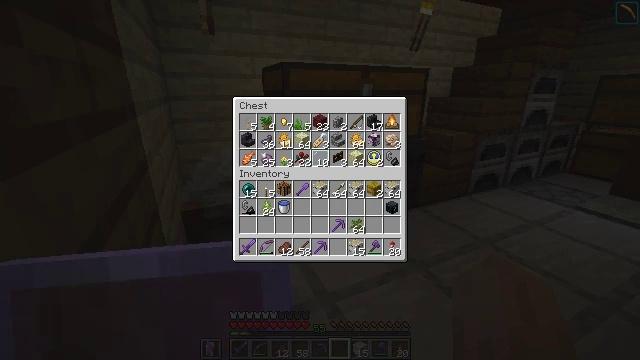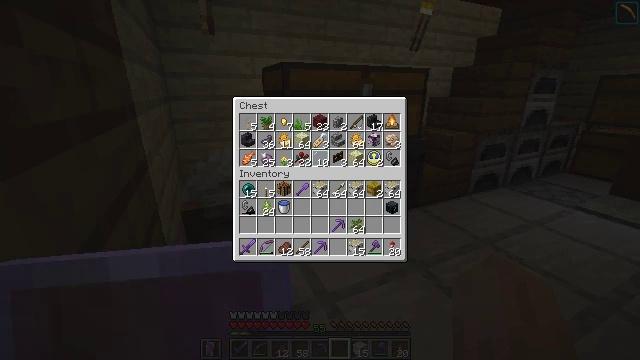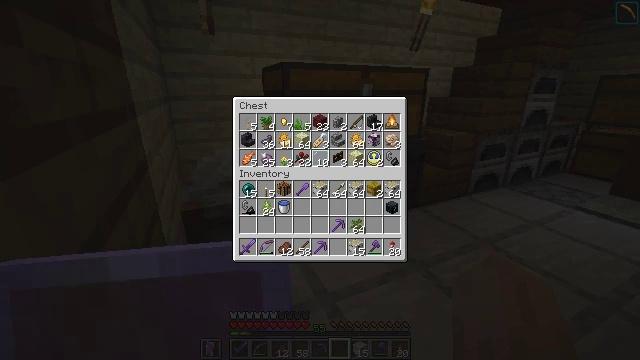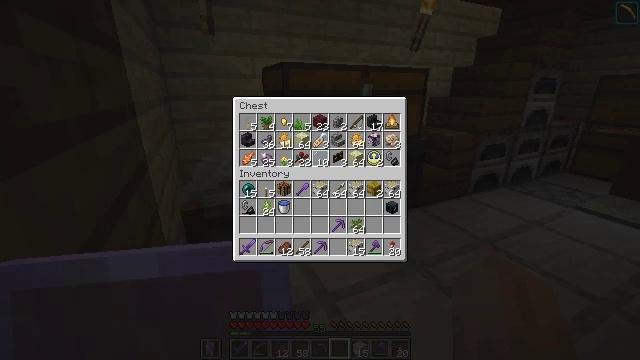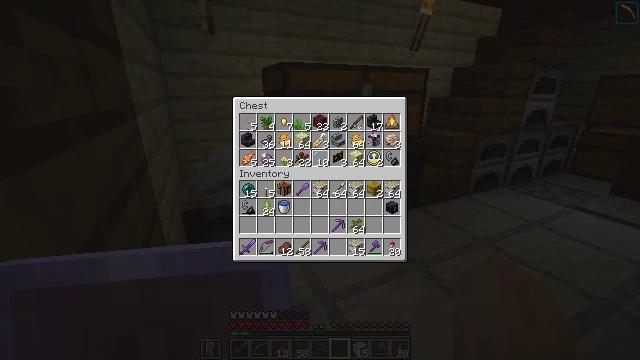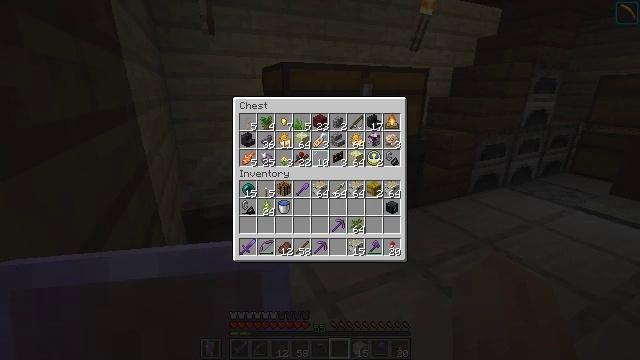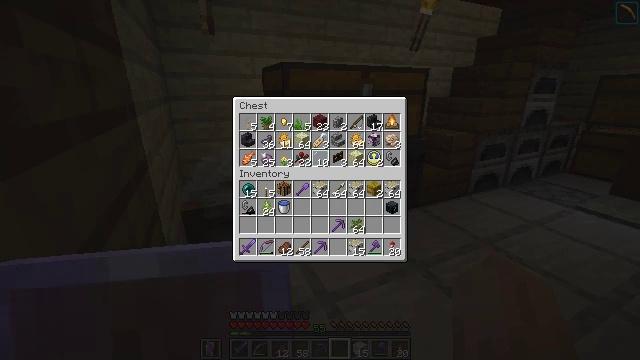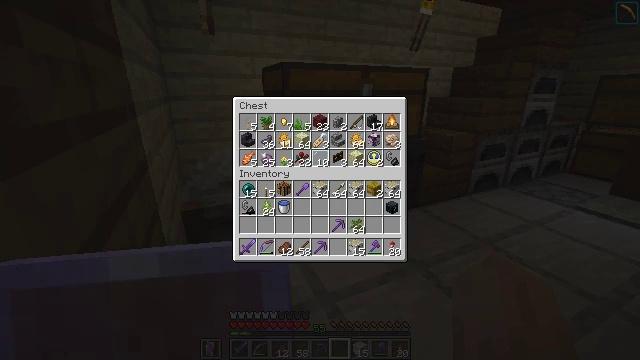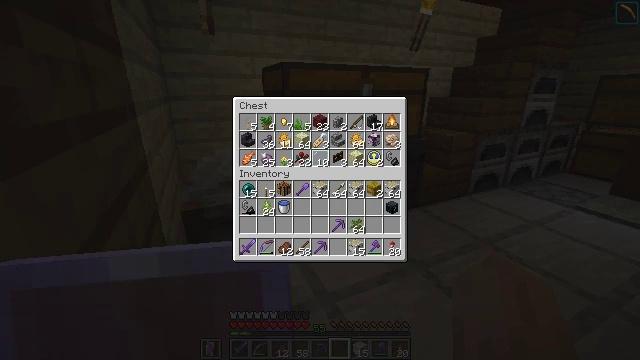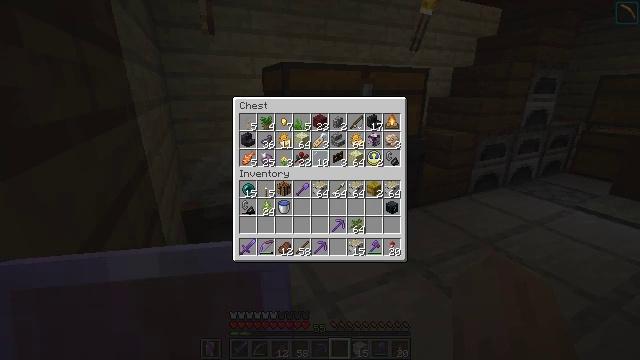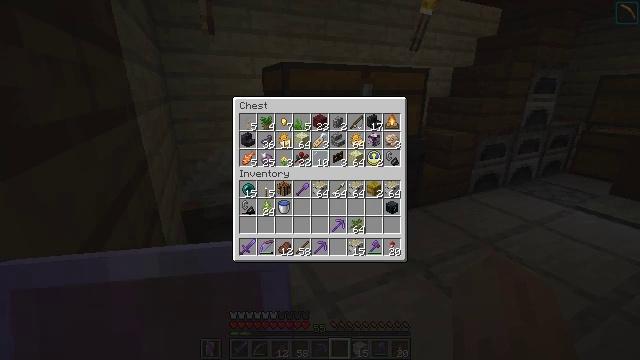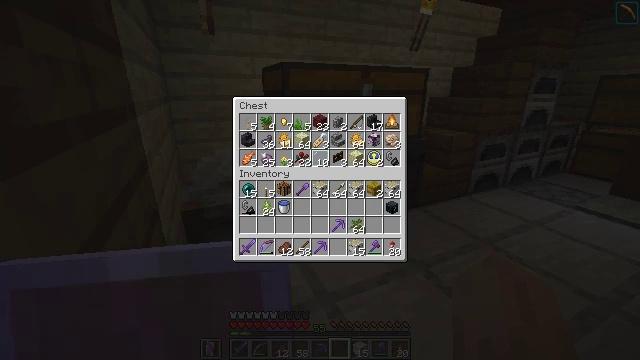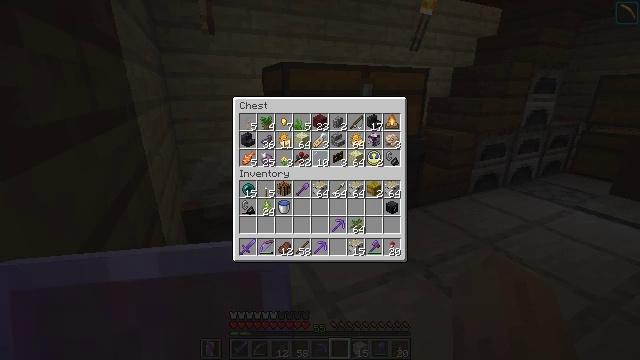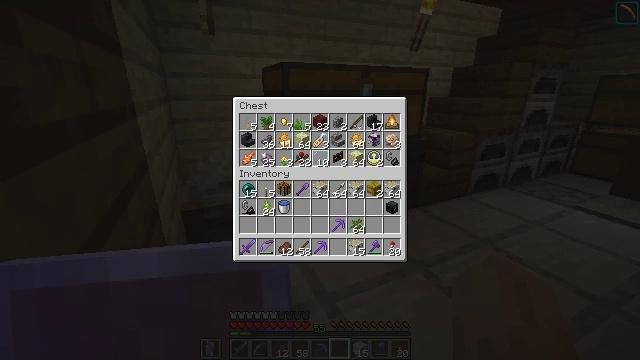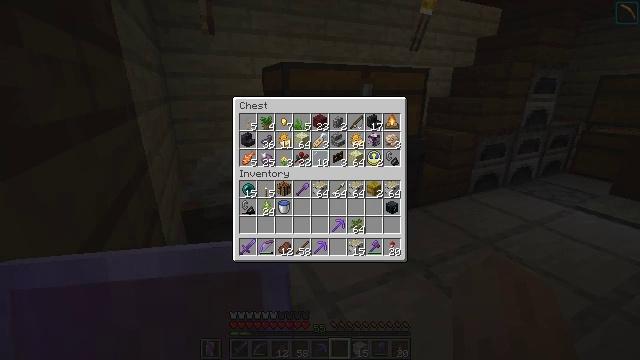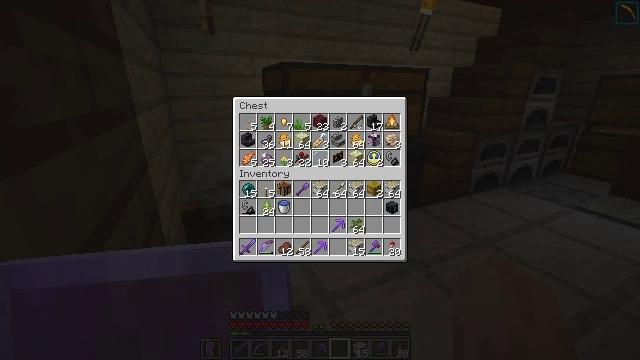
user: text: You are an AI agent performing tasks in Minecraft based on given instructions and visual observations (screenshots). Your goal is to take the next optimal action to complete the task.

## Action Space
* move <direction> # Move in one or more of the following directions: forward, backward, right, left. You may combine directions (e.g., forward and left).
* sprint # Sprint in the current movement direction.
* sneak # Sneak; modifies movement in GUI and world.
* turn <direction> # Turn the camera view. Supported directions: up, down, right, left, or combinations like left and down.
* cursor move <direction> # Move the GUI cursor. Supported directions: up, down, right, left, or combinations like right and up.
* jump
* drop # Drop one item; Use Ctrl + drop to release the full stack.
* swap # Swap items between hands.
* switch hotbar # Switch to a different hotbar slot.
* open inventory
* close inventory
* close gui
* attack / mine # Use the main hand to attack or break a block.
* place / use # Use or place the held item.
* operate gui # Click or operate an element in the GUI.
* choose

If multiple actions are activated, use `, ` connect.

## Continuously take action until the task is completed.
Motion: motion action
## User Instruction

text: Use string and slimeball in a crafting table to make a lead.
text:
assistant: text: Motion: no_op
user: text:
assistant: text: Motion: no_op
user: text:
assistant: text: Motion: no_op
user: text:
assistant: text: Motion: no_op
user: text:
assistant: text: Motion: no_op
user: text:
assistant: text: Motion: no_op
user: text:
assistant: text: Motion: no_op
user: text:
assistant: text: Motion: no_op
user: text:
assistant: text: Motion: no_op
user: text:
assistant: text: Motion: no_op
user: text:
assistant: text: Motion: no_op
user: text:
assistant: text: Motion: no_op
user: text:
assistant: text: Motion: no_op
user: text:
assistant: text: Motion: no_op
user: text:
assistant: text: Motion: no_op
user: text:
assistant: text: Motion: no_op
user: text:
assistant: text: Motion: no_op
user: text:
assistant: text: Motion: no_op
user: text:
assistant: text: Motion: no_op
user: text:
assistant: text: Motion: no_op
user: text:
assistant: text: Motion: no_op
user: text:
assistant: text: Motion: no_op
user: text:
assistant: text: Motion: no_op
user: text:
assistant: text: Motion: no_op
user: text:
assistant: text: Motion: no_op
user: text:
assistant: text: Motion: no_op
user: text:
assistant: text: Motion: no_op
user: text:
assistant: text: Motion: no_op
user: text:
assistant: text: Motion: no_op
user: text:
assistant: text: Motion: no_op